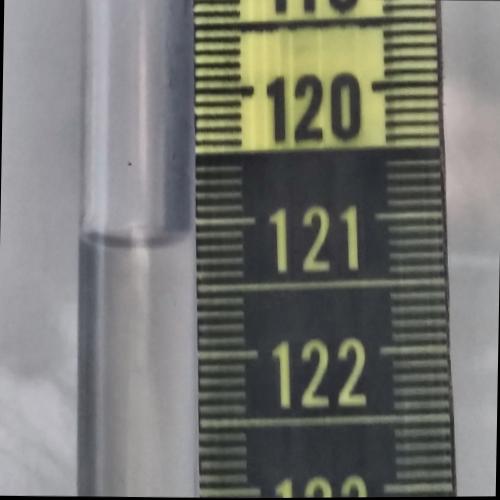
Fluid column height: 121.1 cm